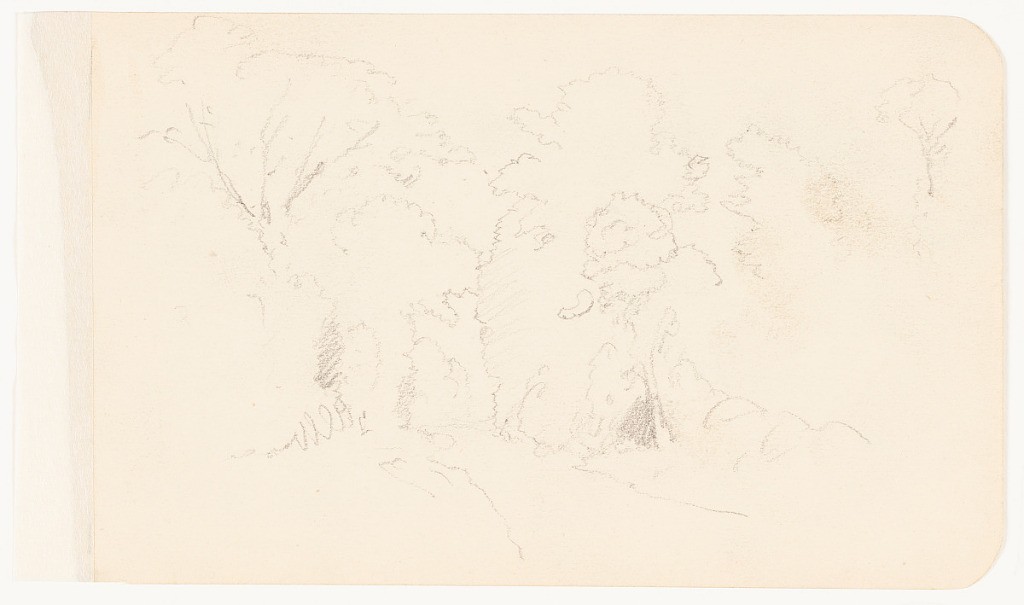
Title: Road in the Woods, Mexico
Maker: Frederic Edwin Church, American, 1826–1900
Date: February–April 1889
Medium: Graphite on off-white wove paper; verso: graphite
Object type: Drawing
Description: Landscape sketch showing a view of road through dense woods in Mexico. Situated at center, the road extends from the foreground into the middle distance--tapering as it goes--before curving out of sight. Masses of billowing vegetation made up of trees and bushes flank the road on either side.

Verso: Landscape sketch showing a view of extremely rugged mountains in Mexico. Viewed across flat terrain that is heavily shaded in the middle distance, sharp mountain peaks rise abruptly. At center left, the two foremost peaks are cast in shadows, likely by unseen clouds above. At right, an immense, craggy mountain range extends obliquely into the background.